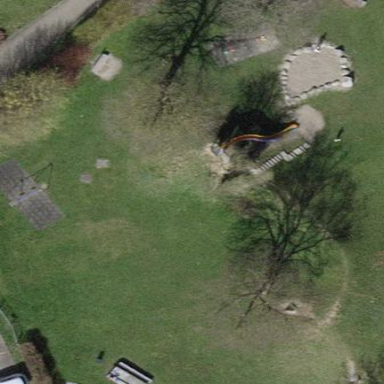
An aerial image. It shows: Playground area for leisure activities on the land.